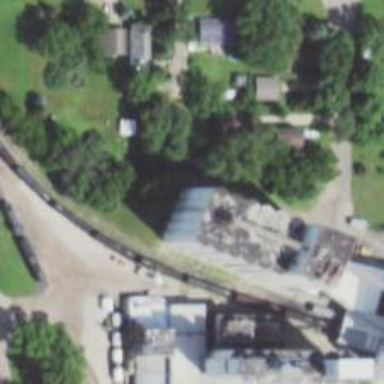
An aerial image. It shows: Silo.